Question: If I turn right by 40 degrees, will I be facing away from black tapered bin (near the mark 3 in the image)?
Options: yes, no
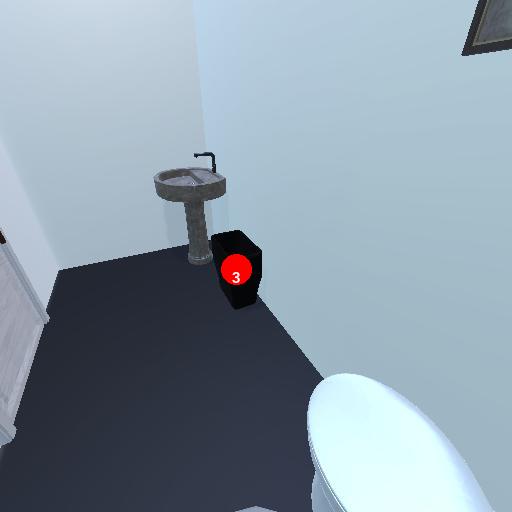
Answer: yes